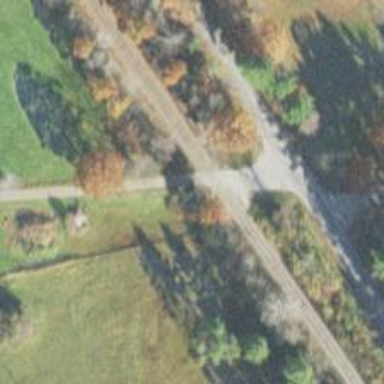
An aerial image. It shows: Railway level crossing.